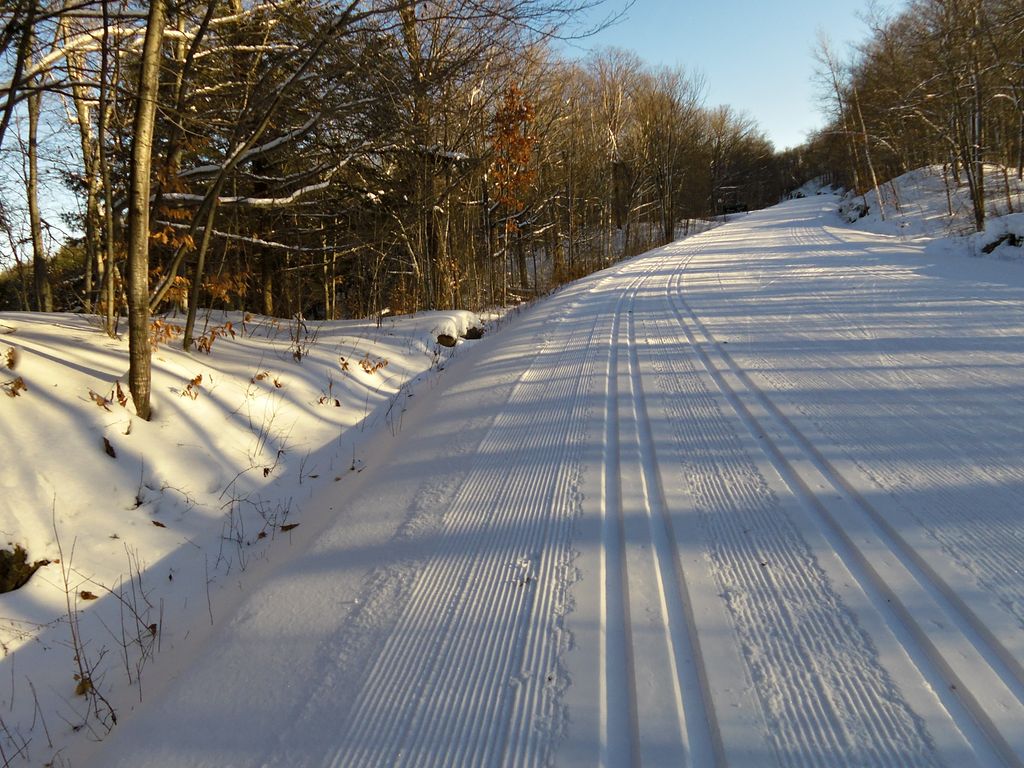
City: ottawa-gatineau